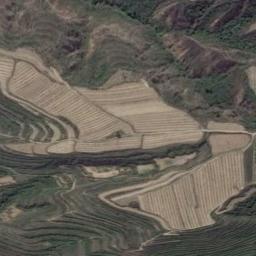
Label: terrace